Interaction volume radius: 10 \u00c5
Interaction volume height: 40 \u00c5
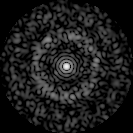
Disorder parameter: 0.8378